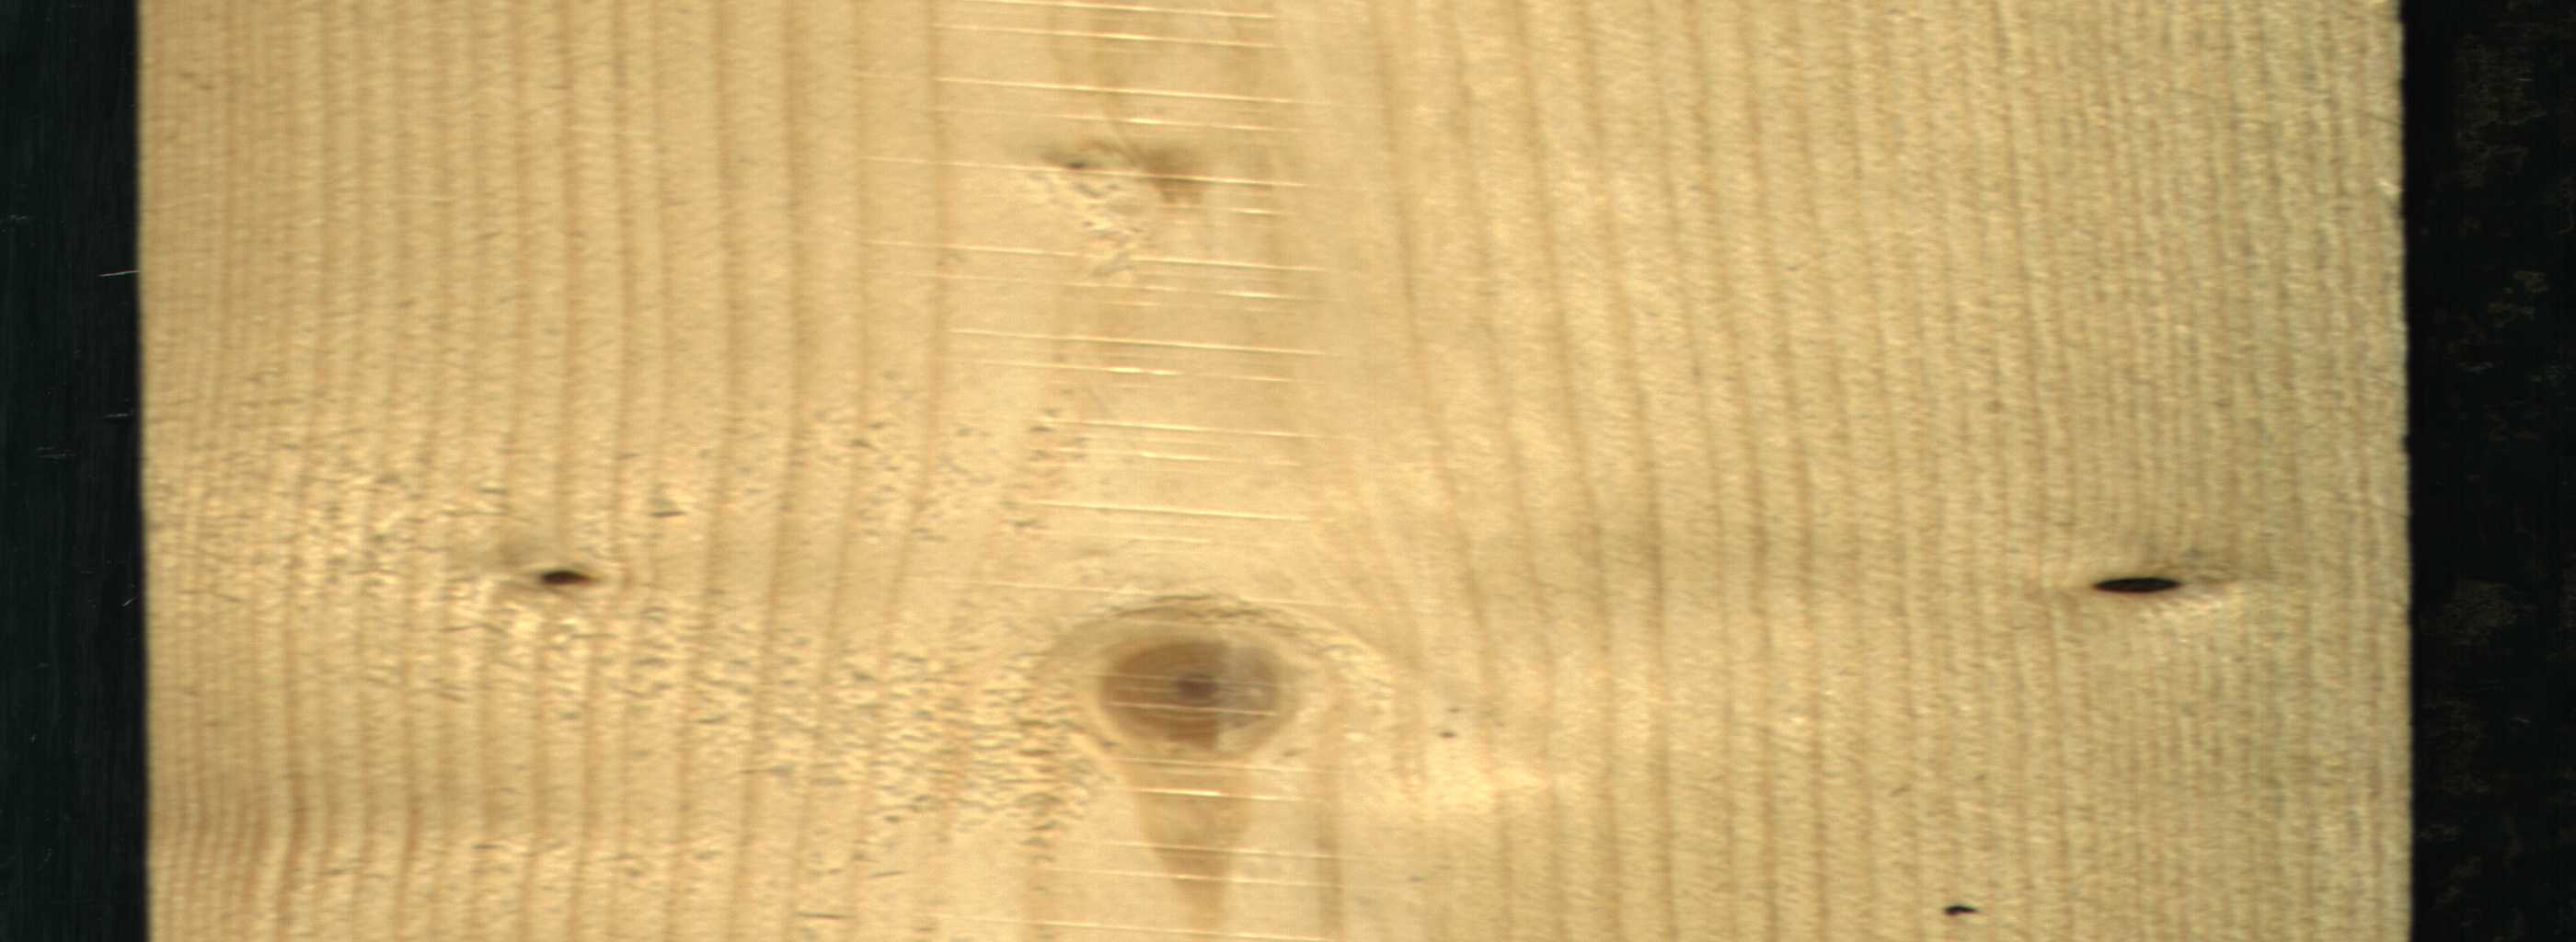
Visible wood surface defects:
Dead_Knot
Dead_Knot
Live_Knot
Live_Knot